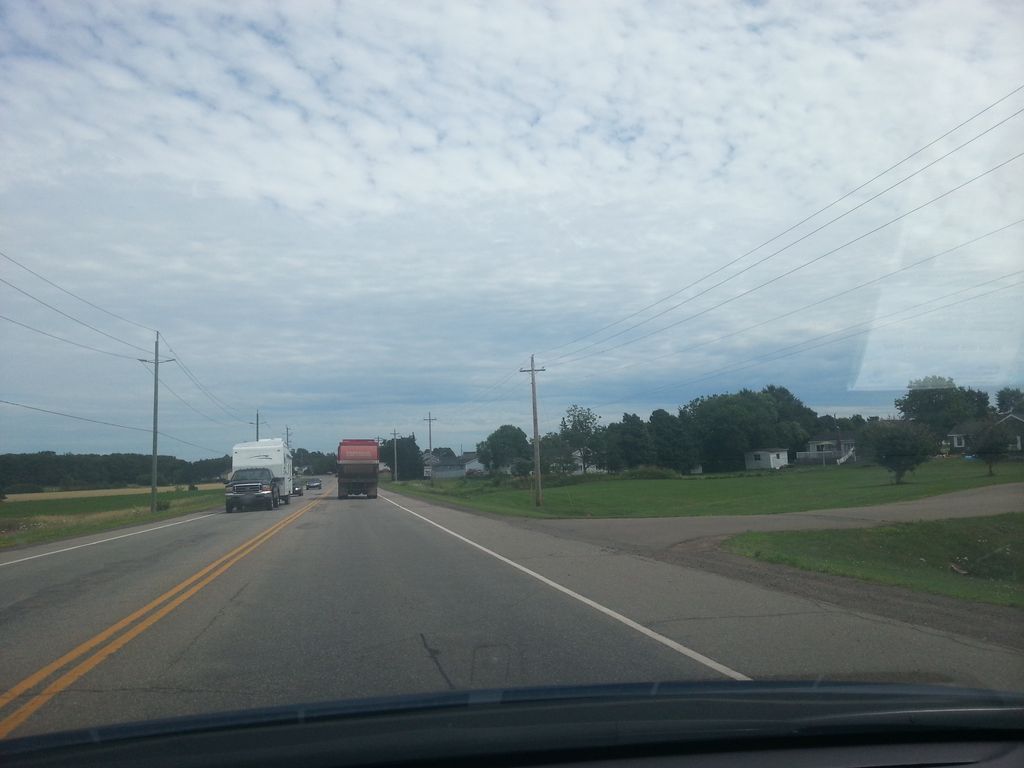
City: charlottetown